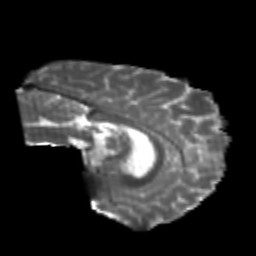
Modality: T2w
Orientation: sagittal
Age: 24
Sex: male
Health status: healthy
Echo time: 0.074 s